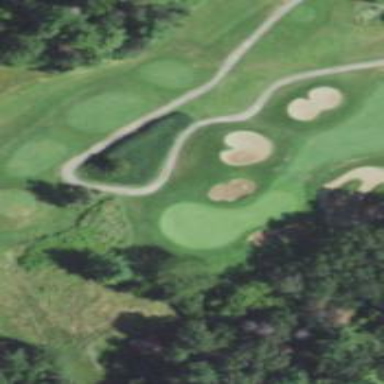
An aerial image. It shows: Golf hole.